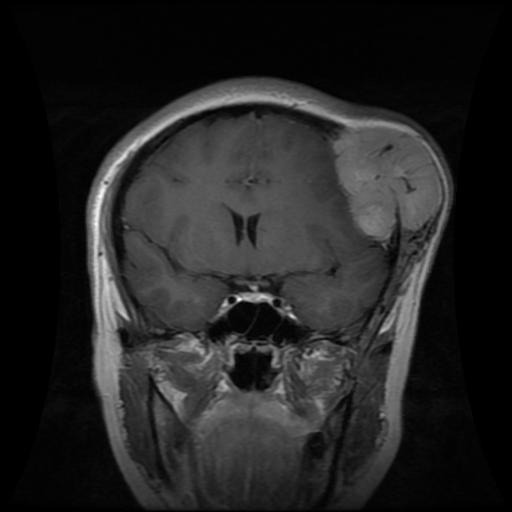
Label: meningioma